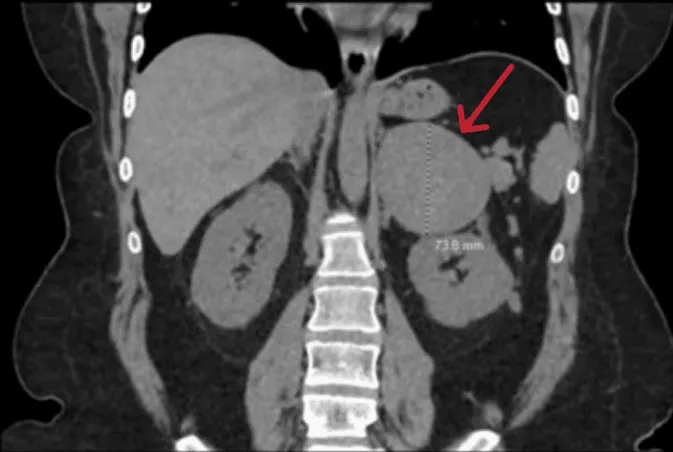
CT scan of the abdomen (coronal view) with contrast showing the left adrenocortical carcinoma (red arrow).
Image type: radiology (ct)